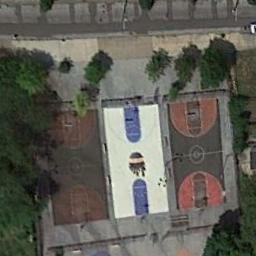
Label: basketball_court